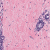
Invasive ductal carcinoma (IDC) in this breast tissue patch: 0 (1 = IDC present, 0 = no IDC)